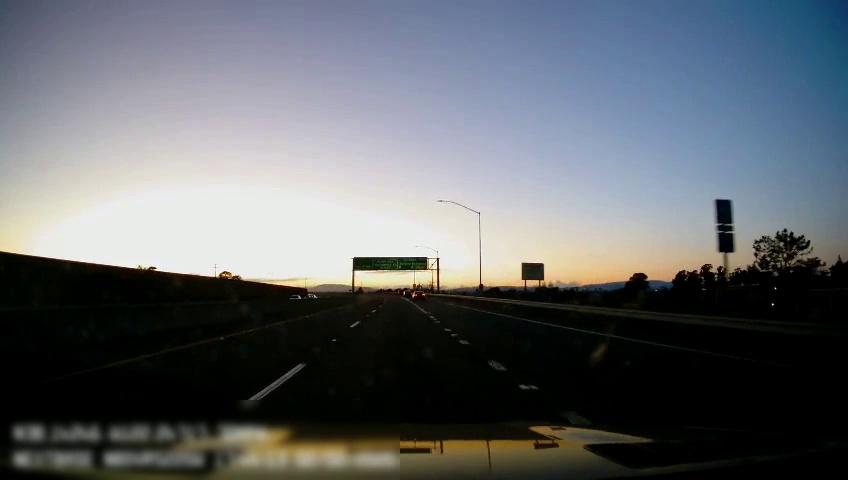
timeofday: Dusk/Dawn/Twilight
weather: Sunny
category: Drivable Space
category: Vehicles | Car
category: Vehicles | Car
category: Vehicles | Car
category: Lanes | Current Lane
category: Lanes | Current Lane
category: Lanes | Alternate Lane
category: Lanes | Alternate Lane
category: Traffic | Signs
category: Traffic | Signs
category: Traffic | Signs